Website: apple-inc
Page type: customer-info-address
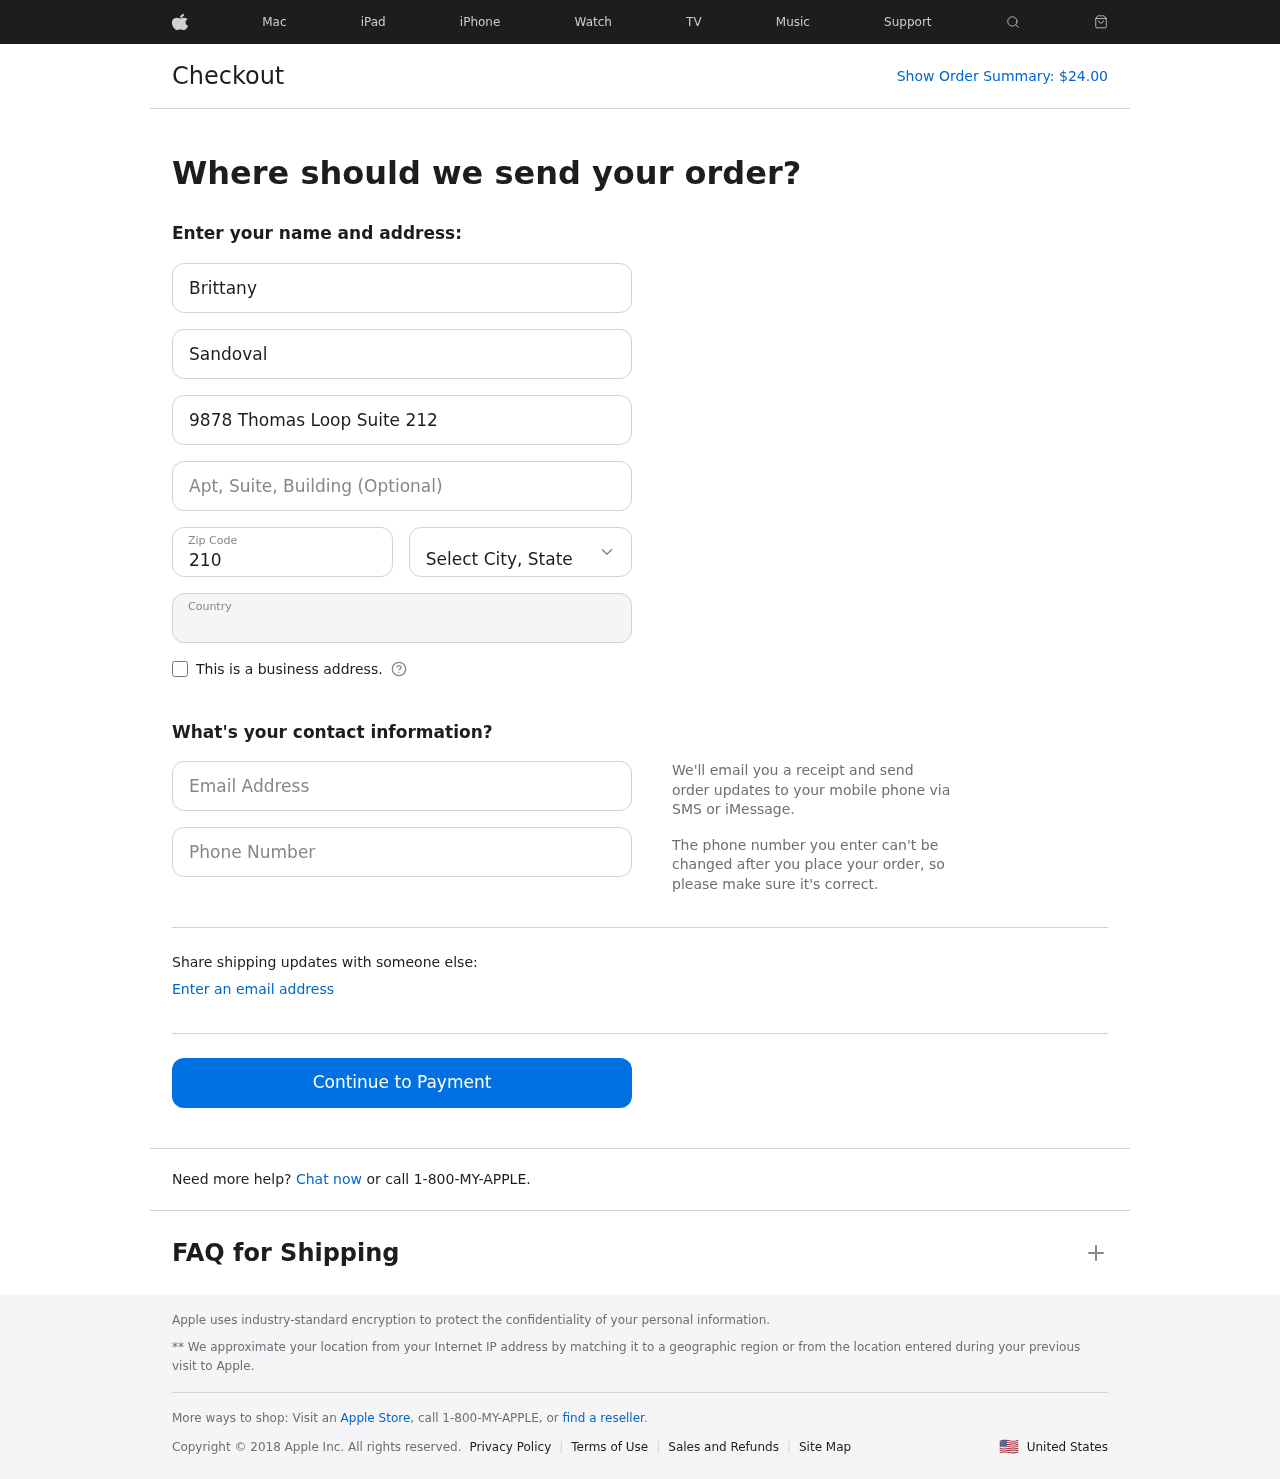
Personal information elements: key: PII_CITY_STATE
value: Mcdanielport, ME
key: PII_COUNTRY
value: United States
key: PII_EMAIL
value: brittany_sandoval@gmail.com
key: PII_FIRSTNAME
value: Brittany
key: PII_LASTNAME
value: Sandoval
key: PII_PHONE
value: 8055136637
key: PII_POSTCODE
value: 21029
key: PII_STREET
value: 9878 Thomas Loop Suite 212
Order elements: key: ORDER_TOTAL
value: $24.00